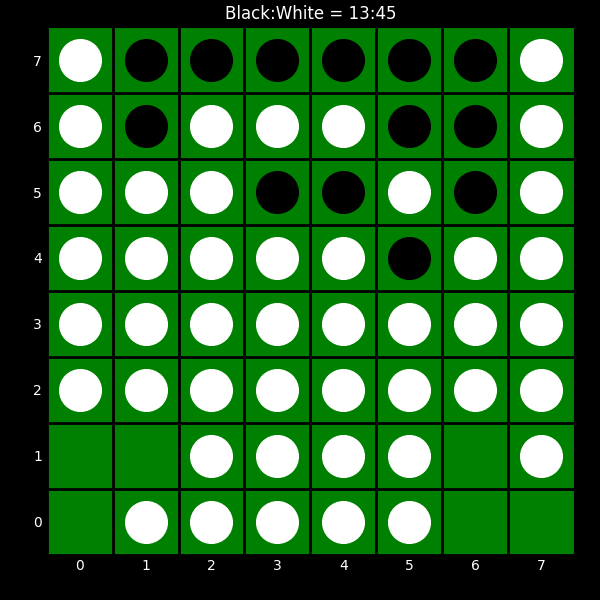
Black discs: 13
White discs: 45